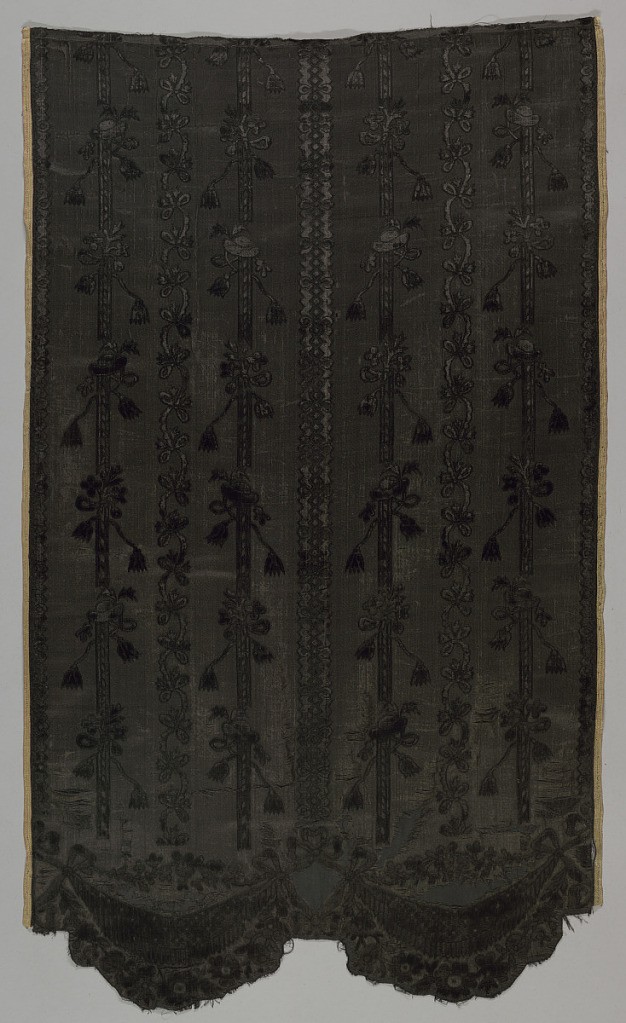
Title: Skirt panel
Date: late 18th century
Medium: silk Technique: cut and uncut supplementary warp pile (velvet) in a satin foundation
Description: Skirt panel of black figured velvet with narrow vertical stripes of varying types including ribbon-and-leaf serpentine, cardinal's hats, tassels, and flowers on a stripe, and a sawtooth stripe with a diamond center. Bottom edge has two wide scallops comprised of swags and flower heads held aloft by ribbons.